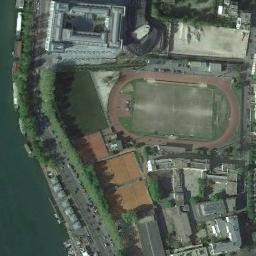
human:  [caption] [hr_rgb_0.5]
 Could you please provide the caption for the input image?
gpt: The ground track field is surrounded by some buildings and a river beside .

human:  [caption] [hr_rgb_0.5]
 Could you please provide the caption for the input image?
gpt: There are many buildings next to the ground track field .

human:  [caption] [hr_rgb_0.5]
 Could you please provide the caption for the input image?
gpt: The track and field is built in the middle of the residential area, Next to the river and surrounded by a lot of vegetation .

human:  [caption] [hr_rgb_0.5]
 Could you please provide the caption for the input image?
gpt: There is a small track in the upper left corner .

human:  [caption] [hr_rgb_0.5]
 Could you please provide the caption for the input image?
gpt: A ground track field with a red track near the river .